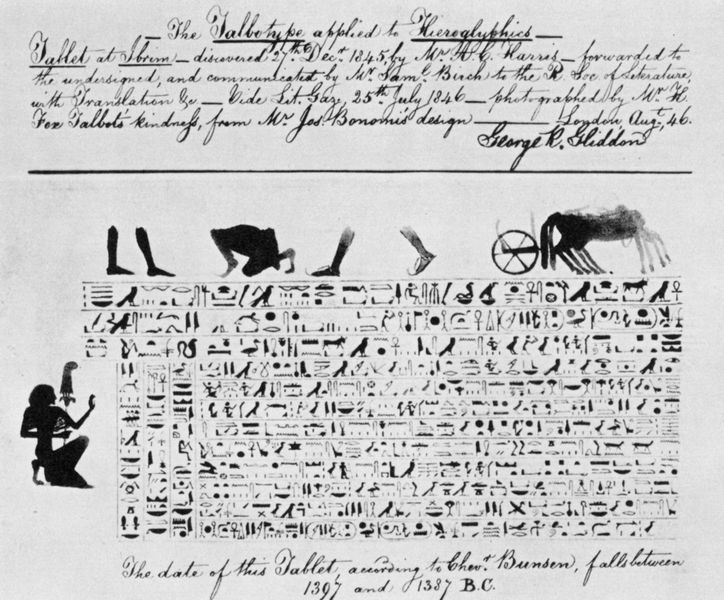
Titel: Illustration zu »Die Talbotypie angewendet an Hieroglyphen«
Künstler: William Henry Fox Talbot
Schlagwörter: fuß, weiß, sitzen, ausschnitt, bewegung, geste, grau, schwarz, zeichen, zeichnung, bild, hände, signatur, blatt, england, pferd, pferde, beine, schweif, bein, füße, schrift, papier, umrisse, haltung, grafik, graphik, kutsche, speichen, figuren, rad, wagen, schriftzeichen, unterschrift, hocken, druck, schwarzweiß, text, knien, überschrift, deichsel, reihen, bildzeichen, zeilen, schattenfiguren, englisch, handschrift, beschreibung, symbole, legende, erklärung, ägypten, ägypter, british, icon, hieroglyphen, hiroglyphen, hyroglyphen, pharao, sprache, hervorhebung, übersetzung, english, überlieferung, abschrift, british museum, bilderschrift, unterstreichung, hyeroglyphen, zeichenschrift, ägyptologie, ägypren, schrift bild, 1397, gliddon